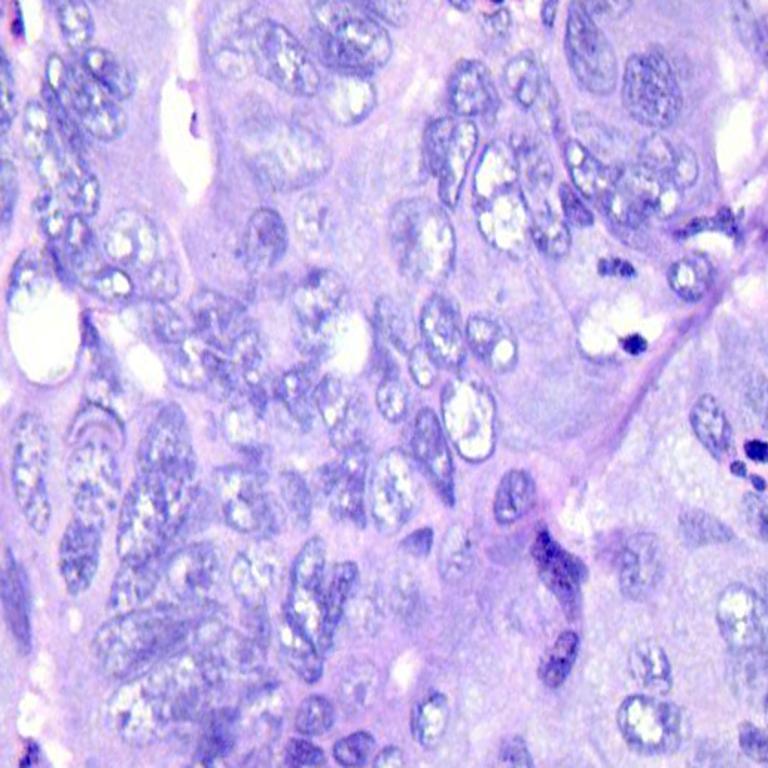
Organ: colon
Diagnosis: adenocarcinomas